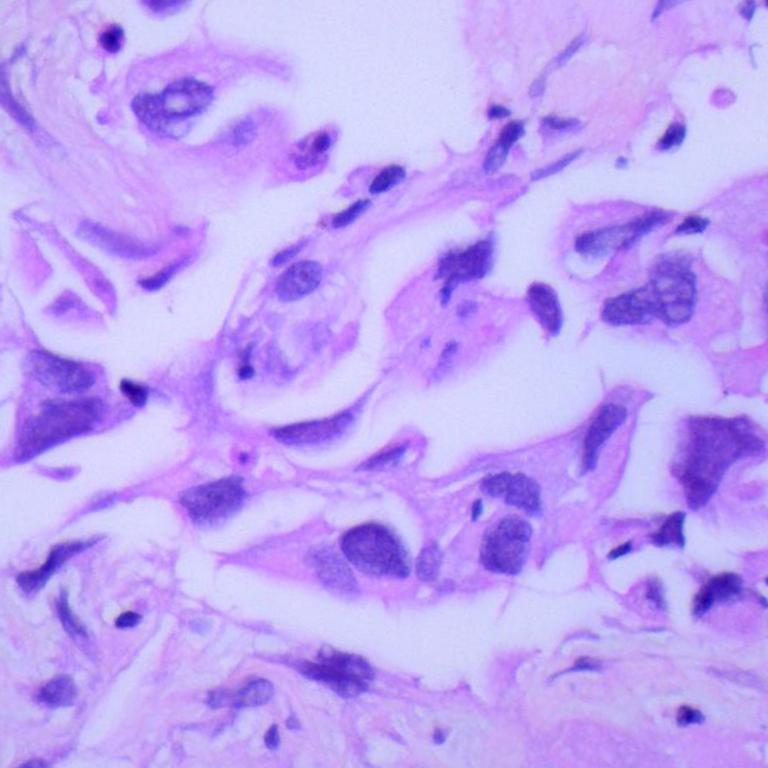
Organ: lung
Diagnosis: adenocarcinomas